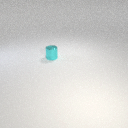
small cyan metal cylinder